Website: walmart
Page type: review-order
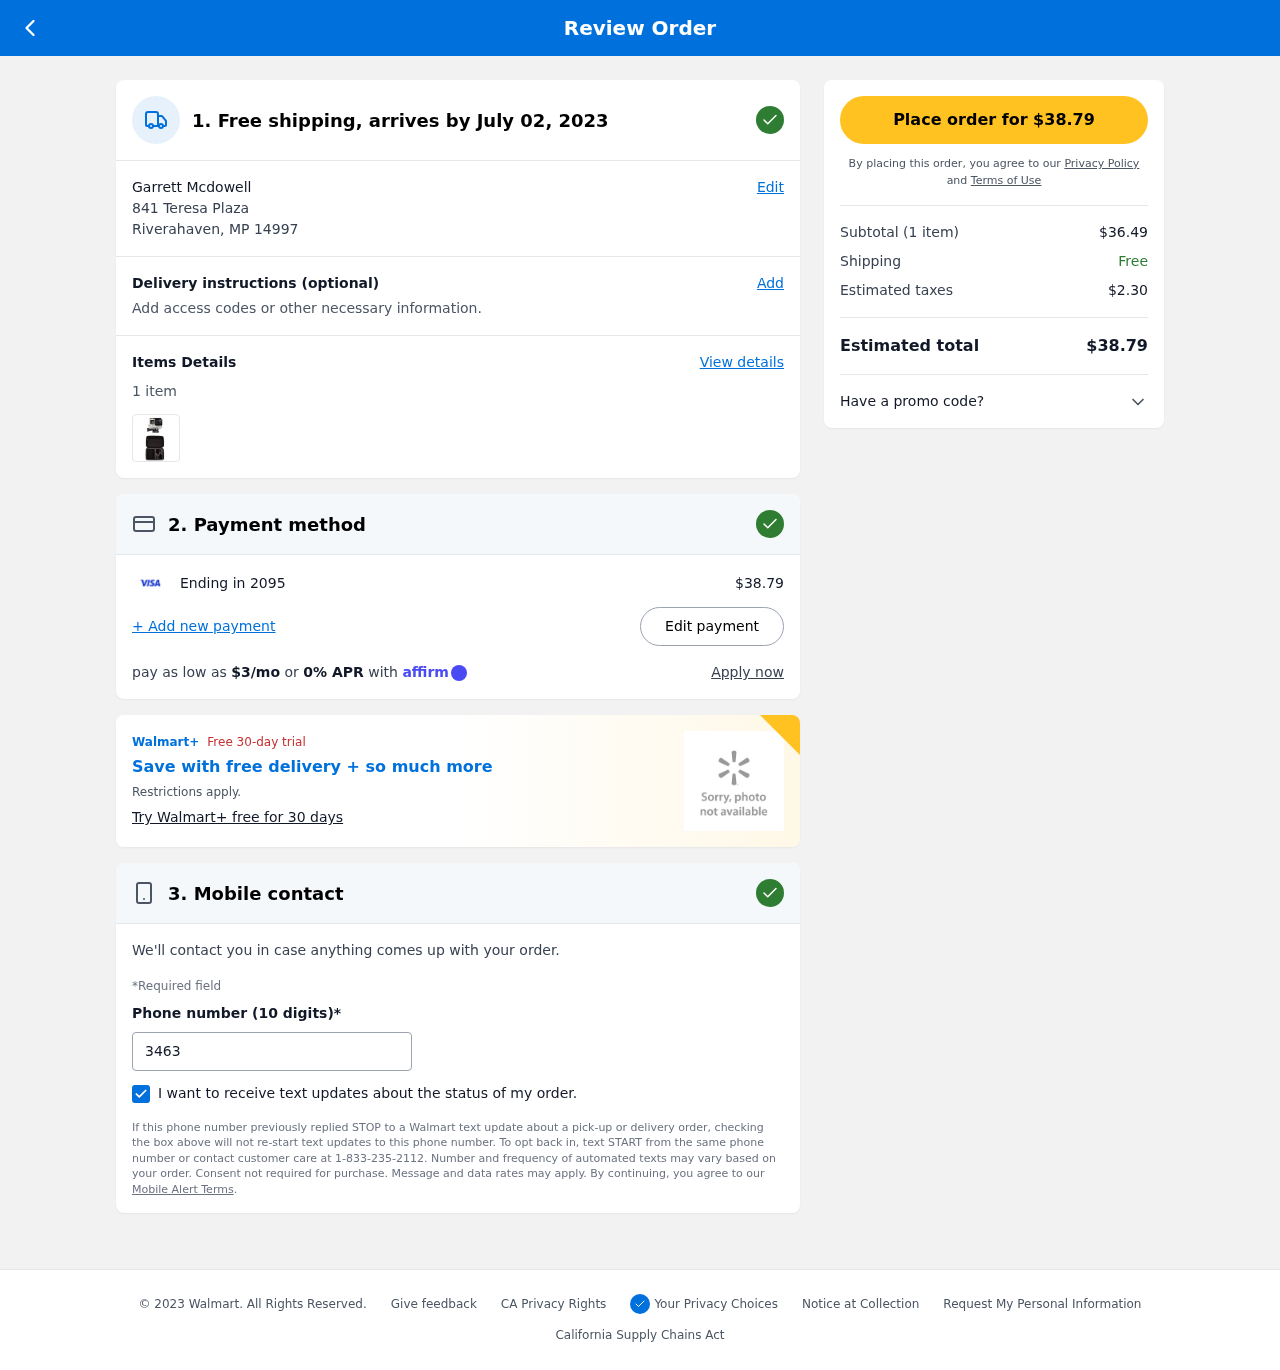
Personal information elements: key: PII_CARD_LAST4
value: Ending in 2095
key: PII_CITY_STATE_ZIP
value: Riverahaven, MP 14997
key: PII_FULLNAME
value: Garrett Mcdowell
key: PII_PHONE
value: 3463078907
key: PII_STREET
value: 841 Teresa Plaza
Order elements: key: ORDER_DELIVERY_DATE
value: July 02, 2023
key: ORDER_NUM_ITEMS
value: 1 item
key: ORDER_NUM_ITEMS
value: Subtotal (1 item)
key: ORDER_TOTAL
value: $38.79
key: ORDER_TOTAL
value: Place order for $38.79
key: ORDER_MONTHLY_PAYMENT
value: $3/mo
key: ORDER_SUBTOTAL
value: $36.49
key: ORDER_TAX
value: $2.30